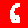
Digit: 6